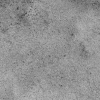
Atmospheric dust classification: not_dusty